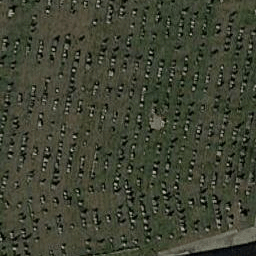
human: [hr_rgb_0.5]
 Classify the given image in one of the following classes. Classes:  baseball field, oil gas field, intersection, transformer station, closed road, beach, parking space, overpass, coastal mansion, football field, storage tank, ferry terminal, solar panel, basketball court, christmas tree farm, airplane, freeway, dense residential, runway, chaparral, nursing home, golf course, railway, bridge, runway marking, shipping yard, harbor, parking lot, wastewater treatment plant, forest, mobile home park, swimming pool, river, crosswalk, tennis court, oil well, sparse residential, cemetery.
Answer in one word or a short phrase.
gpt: cemetery